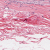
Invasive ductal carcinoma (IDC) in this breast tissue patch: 1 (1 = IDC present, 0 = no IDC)